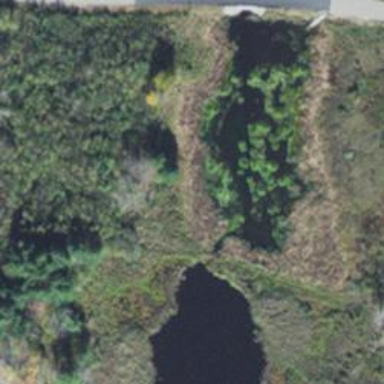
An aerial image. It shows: Culvert tunnel.